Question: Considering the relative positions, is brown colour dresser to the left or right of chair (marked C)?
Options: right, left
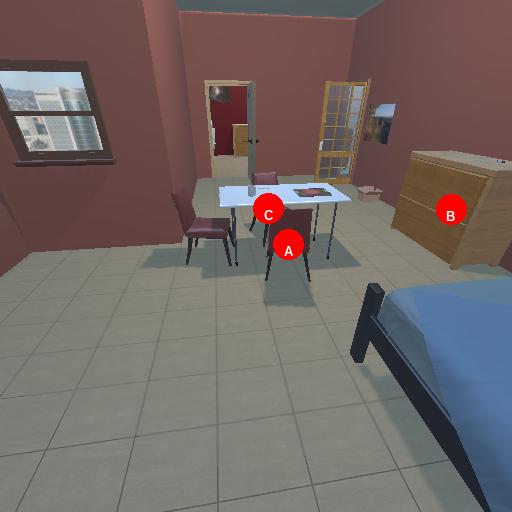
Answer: right